Question: I have set up tabs on a site using jquery, so that 4 pages of data can be shown without refreshing the page.

This works fine but there is one quirk which I want rid of! If ive scrolled down the first page a bit, and then click on another tab, the 2nd tab appears but is no longer scrolled down (ie it appears and the page moves back up to the top). This makes the page 'look' as though its reloading even though its not. Is there a way to prevent the page moving, ie locking the scrollbar in its current position?
This is the script for creating the tabs and loading the different sections into view:
'''
<script>
//add the tabs
$(document).ready(function() {
$('.tabs a').click(function() {
var $this = $(this);
$('.panel').hide();
$('.tabs a.active').removeClass('active');
$this.addClass('active').blur();
var panel = $this.attr('href');
$(panel).fadeIn(250);
return false;
}); //end click
$('.tabs li:first a').click();
}); //end ready
</script>
'''
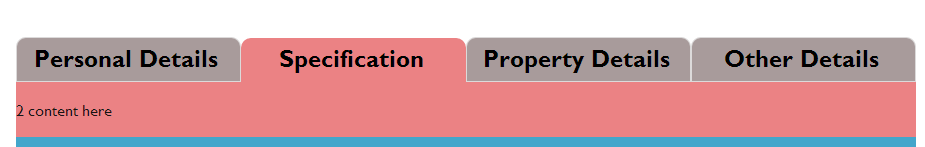
Answer: Try to use <URL>:
'''
$('.tabs a').click(function(e) {
e.preventDefault();
'''